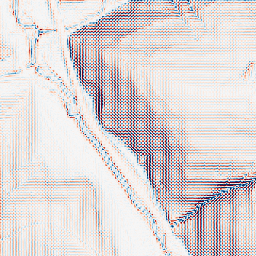
Category: wavelet
Decomposition family: wavelet_dwt
Decomposition parameters: wavelet: haar
level: 2
Upsampling method: sinc_hamming
Upsampling parameters: scale: 4
kernel_size: 16
Upsampling scale: 4